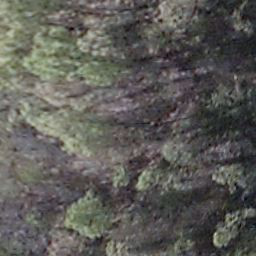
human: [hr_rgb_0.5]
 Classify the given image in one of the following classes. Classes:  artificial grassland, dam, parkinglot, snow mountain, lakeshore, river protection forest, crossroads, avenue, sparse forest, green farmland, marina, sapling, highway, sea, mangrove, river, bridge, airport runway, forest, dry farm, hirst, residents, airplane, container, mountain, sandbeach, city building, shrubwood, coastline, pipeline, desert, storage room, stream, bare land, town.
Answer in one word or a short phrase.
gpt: shrubwood